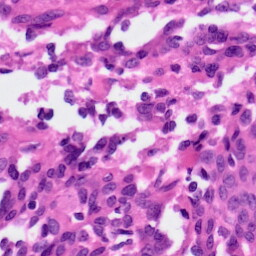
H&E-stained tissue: Ovarian